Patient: sex M, age 32
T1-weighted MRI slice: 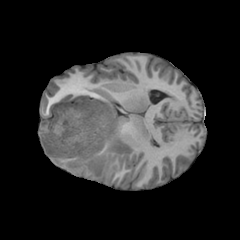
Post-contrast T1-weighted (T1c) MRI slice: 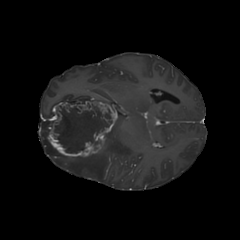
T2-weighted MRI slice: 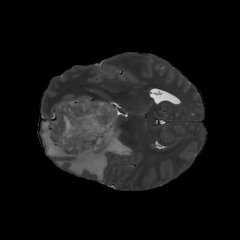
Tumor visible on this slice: yes
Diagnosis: Glioblastoma, IDH-wildtype
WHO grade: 4